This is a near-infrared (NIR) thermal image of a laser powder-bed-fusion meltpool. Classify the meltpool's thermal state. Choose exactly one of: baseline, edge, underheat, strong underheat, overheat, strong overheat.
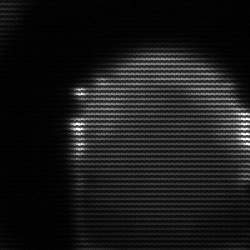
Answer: edge